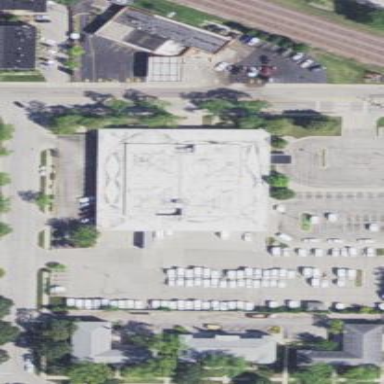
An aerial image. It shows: Public building serving as post office.